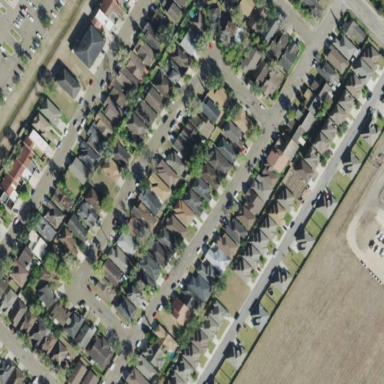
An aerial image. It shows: Residential neighbourhood.